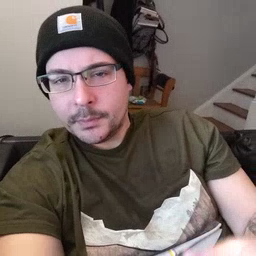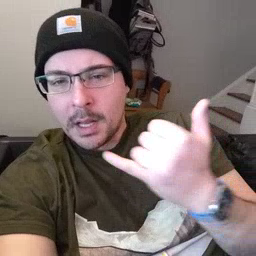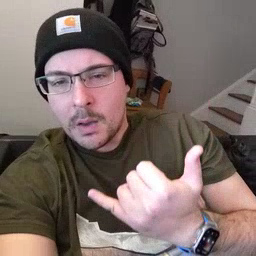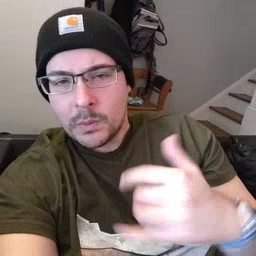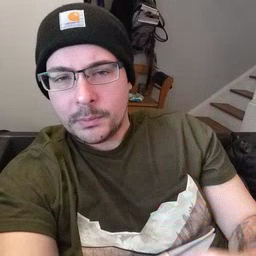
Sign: now